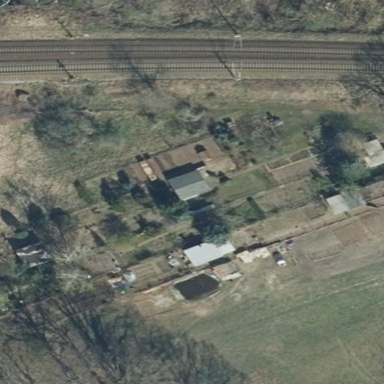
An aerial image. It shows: Area designated for allotments.